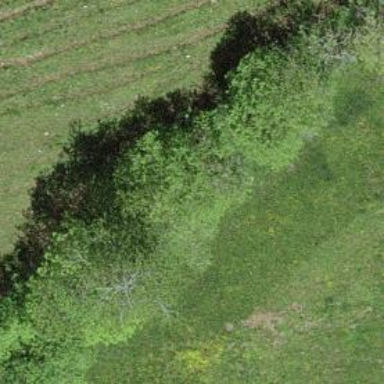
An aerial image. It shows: Row of trees in natural setting.